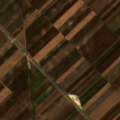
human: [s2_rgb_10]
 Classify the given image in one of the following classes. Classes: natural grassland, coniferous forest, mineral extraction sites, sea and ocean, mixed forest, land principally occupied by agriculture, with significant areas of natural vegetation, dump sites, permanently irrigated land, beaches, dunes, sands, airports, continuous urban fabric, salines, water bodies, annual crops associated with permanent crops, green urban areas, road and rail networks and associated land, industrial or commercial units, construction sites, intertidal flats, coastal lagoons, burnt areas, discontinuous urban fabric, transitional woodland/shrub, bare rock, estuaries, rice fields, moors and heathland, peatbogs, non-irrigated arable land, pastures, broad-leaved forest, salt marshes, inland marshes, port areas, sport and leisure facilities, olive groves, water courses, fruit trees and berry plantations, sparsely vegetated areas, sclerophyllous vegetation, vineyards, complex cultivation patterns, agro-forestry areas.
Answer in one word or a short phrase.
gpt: non-irrigated arable land